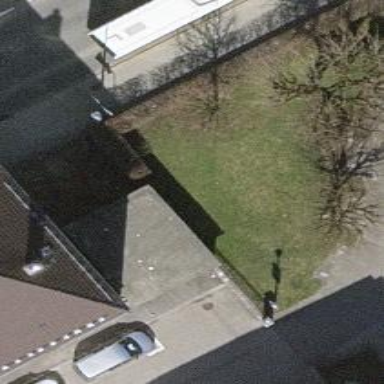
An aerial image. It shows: Garage with flat roof.